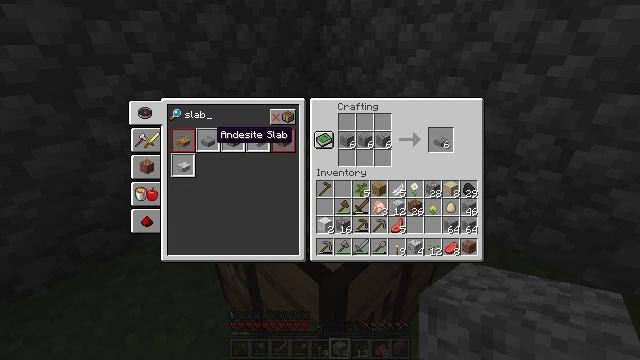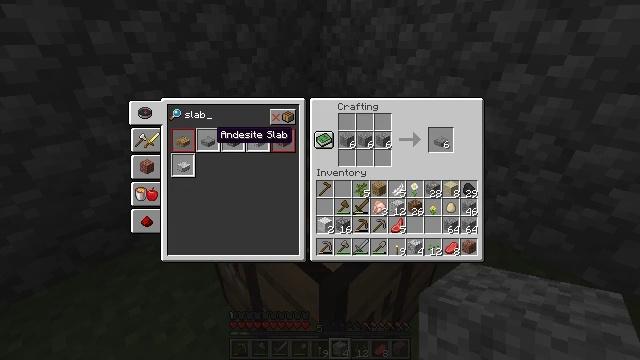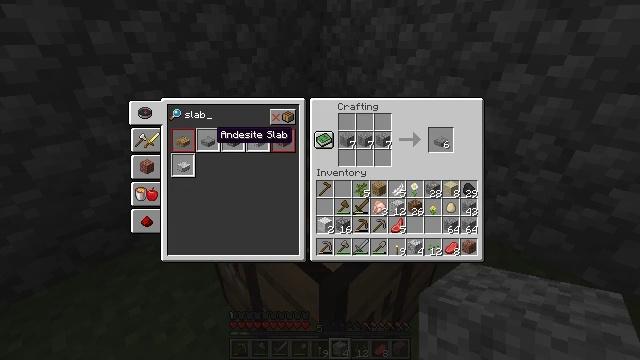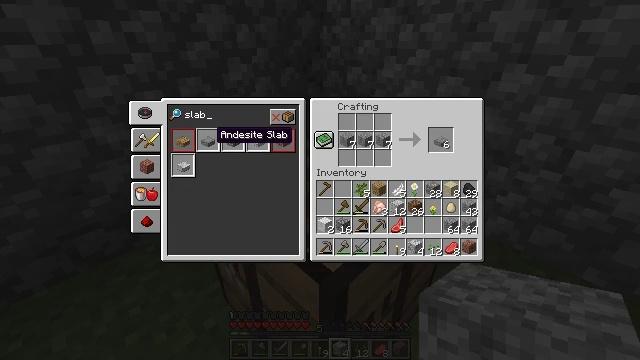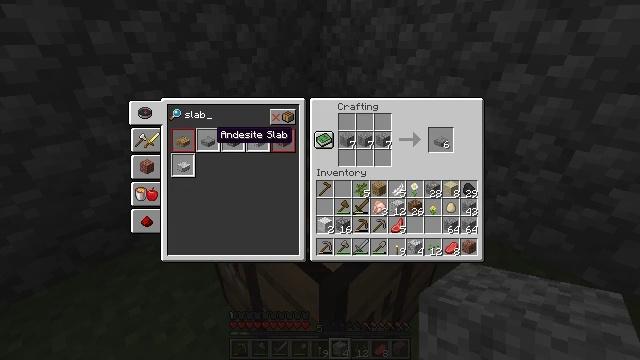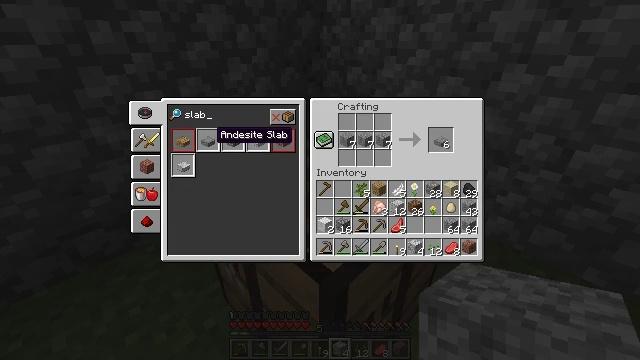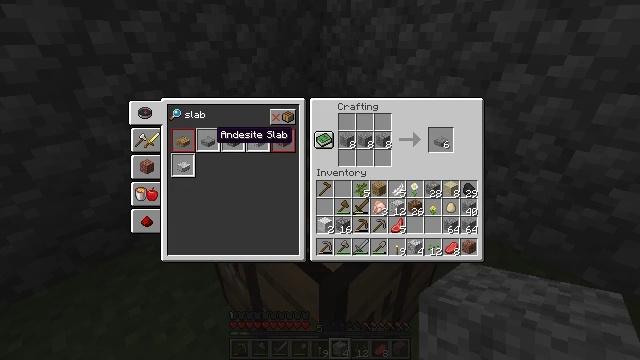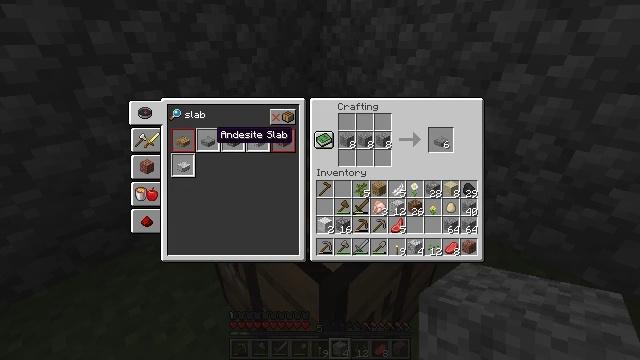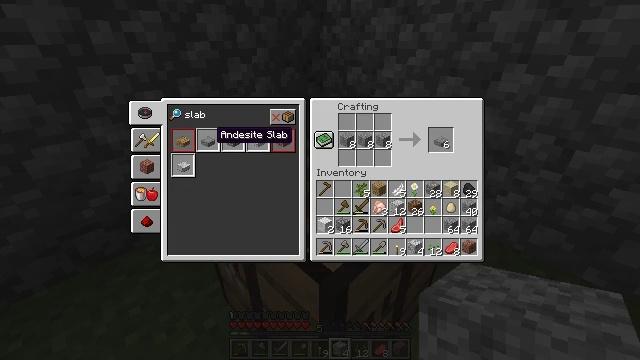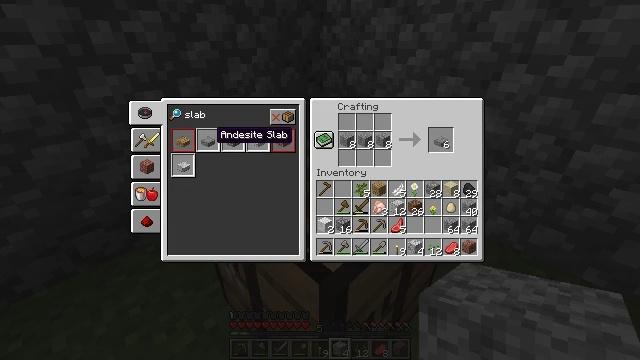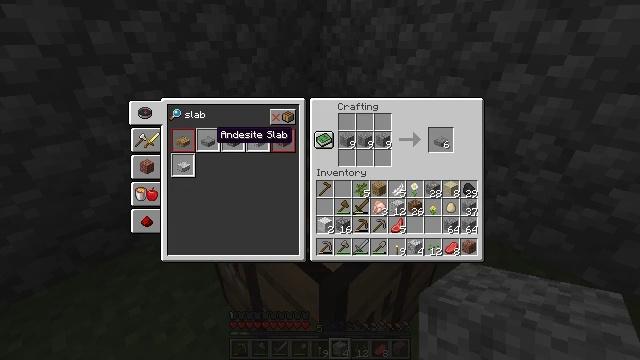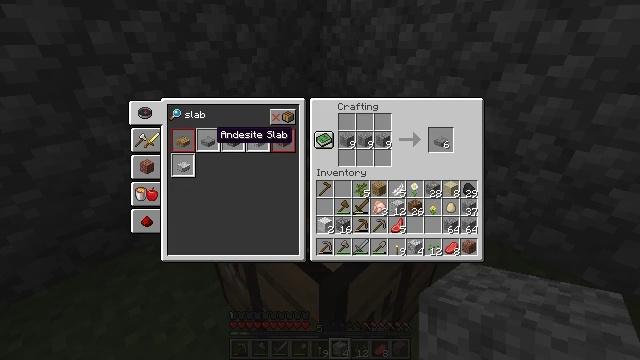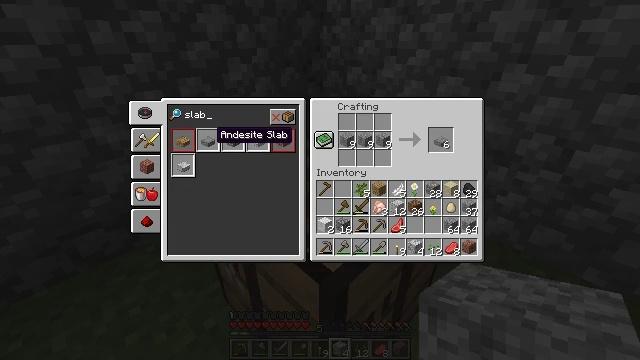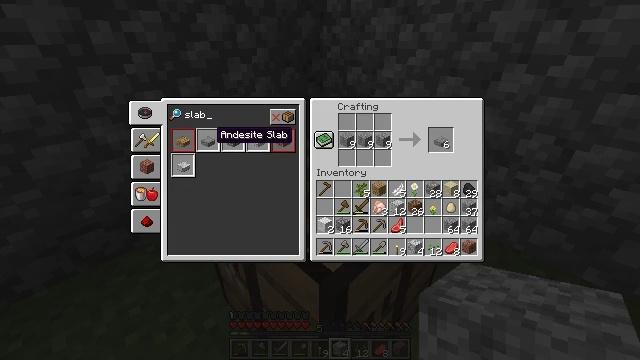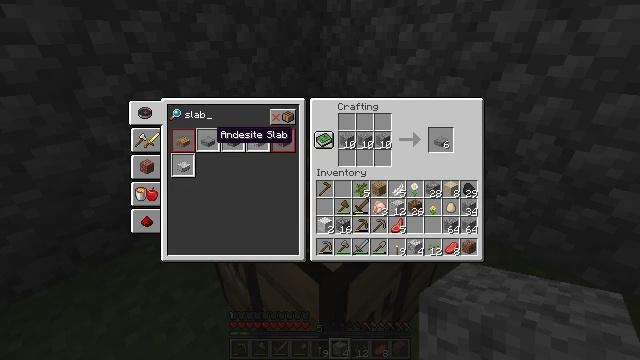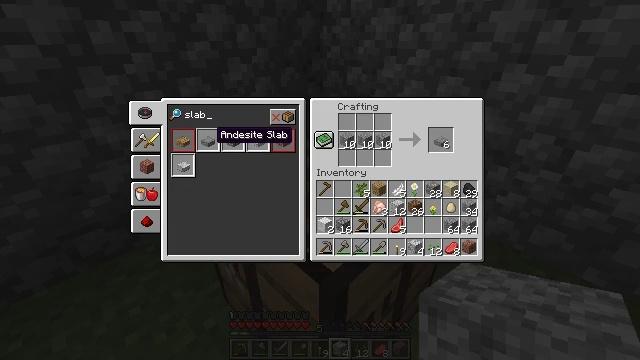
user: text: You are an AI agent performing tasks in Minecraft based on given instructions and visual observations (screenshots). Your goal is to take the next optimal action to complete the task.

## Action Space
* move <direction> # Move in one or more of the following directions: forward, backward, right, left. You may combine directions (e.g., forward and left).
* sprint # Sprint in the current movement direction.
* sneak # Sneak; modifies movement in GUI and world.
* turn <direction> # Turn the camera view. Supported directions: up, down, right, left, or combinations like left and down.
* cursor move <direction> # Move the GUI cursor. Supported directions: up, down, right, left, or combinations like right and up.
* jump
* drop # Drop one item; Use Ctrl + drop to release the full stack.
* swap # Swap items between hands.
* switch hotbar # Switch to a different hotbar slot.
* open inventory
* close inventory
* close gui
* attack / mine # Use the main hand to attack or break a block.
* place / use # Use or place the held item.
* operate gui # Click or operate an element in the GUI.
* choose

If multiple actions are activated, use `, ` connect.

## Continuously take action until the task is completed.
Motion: motion action
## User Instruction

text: Craft an andesite slab.
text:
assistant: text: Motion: operate gui
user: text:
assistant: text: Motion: operate gui
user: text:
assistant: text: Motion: no_op
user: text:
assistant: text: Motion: operate gui
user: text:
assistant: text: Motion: operate gui
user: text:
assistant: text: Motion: operate gui
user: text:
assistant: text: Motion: no_op
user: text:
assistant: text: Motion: operate gui
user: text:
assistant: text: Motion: operate gui
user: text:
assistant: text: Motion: operate gui
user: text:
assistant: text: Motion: no_op
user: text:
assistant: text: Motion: operate gui
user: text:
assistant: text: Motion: operate gui
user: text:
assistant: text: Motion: operate gui
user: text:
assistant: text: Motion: no_op
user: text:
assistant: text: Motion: operate gui
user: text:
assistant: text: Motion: operate gui
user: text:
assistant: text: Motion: operate gui
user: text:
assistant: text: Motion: no_op
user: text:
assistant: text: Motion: operate gui
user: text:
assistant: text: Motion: operate gui
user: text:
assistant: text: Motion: operate gui
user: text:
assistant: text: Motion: no_op
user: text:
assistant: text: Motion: operate gui
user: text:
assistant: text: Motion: operate gui
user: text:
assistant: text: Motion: operate gui
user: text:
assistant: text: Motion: no_op
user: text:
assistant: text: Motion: operate gui
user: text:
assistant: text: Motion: operate gui
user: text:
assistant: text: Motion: operate gui